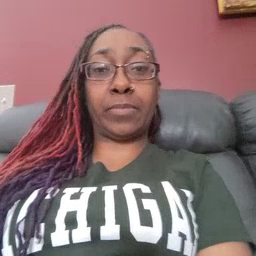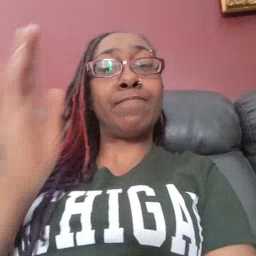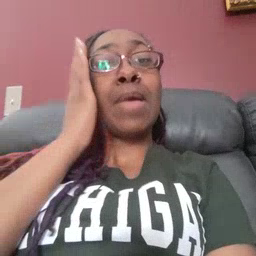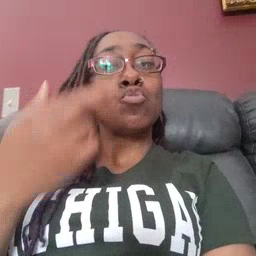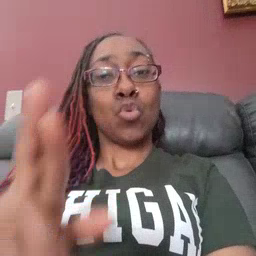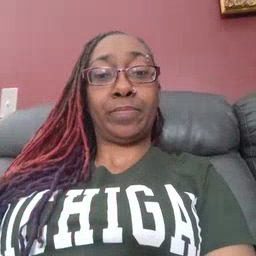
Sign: bedroom